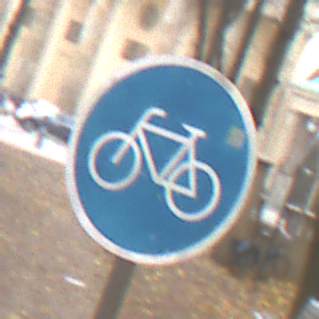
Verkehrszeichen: Radweg
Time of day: Midday
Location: Outdoor (Nature)
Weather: Overcast
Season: NotSpecified
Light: Natural